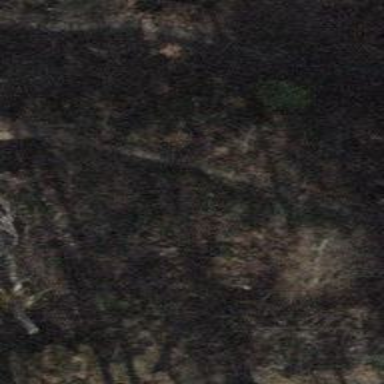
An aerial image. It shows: Dirt path.